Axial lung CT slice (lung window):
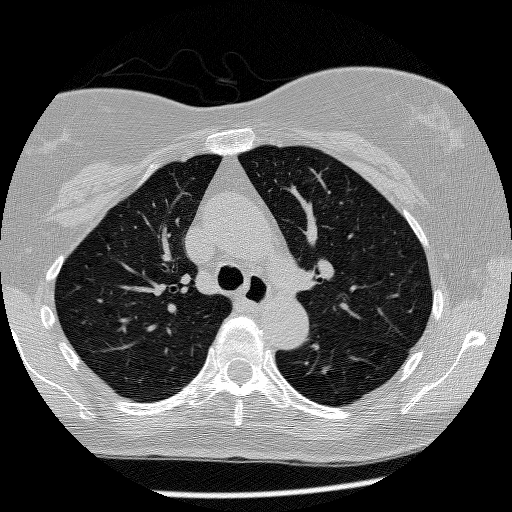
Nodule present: no